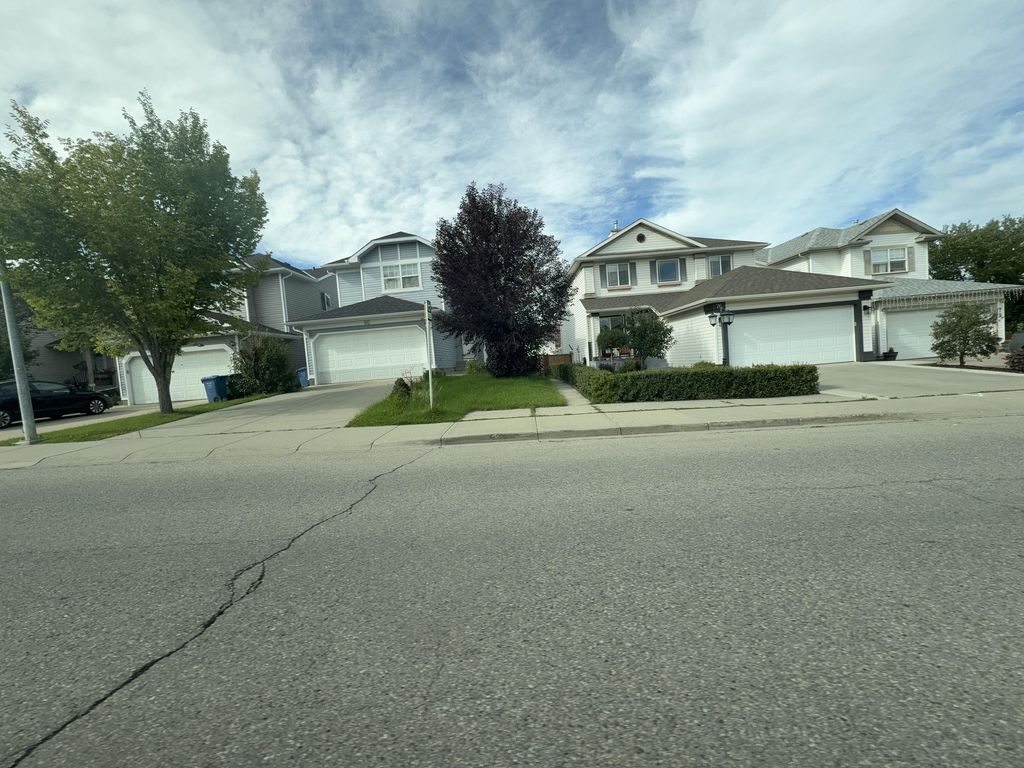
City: calgary